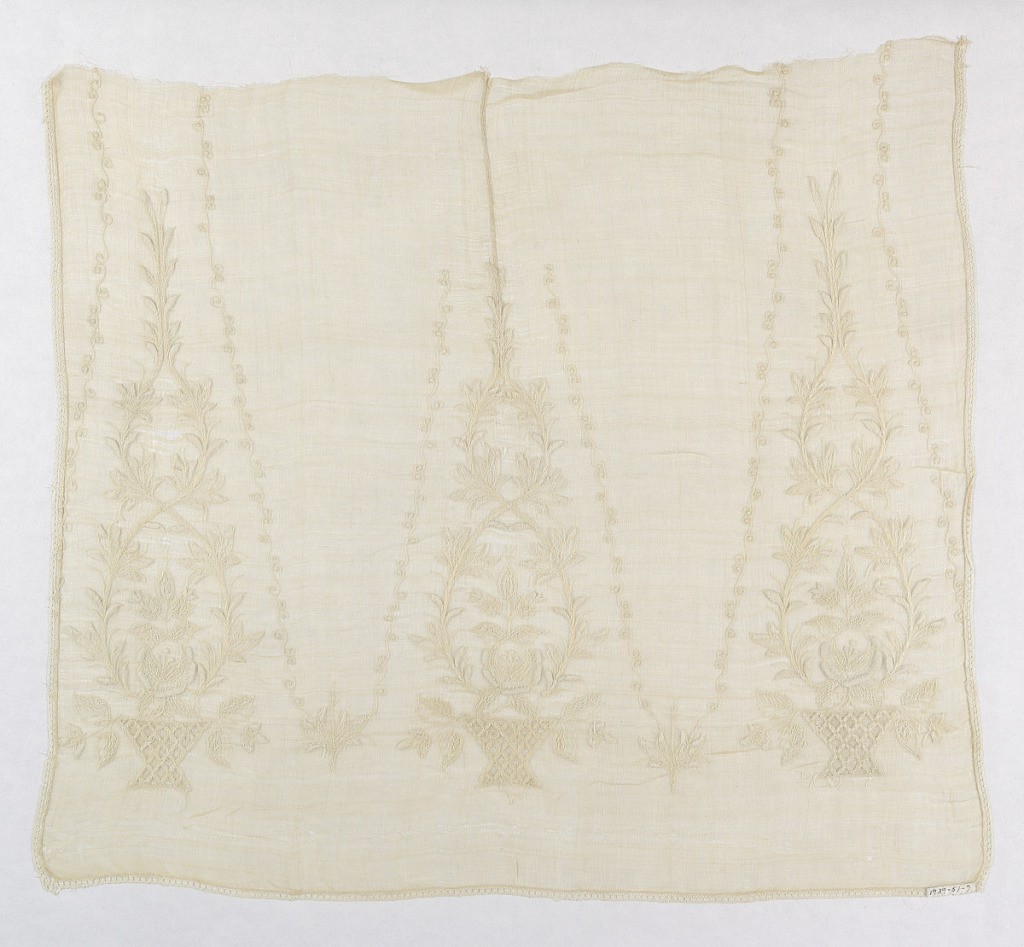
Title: Textile
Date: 19th century
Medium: cotton on piña cloth (pineapple fiber) Technique: embroidered
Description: Square piece of fabric possibly a shawl end or sleeve panel for a blouse embroidered in the design of a plant in a basket alternating with a leaf and scroll motif. Narrow bobbin lace on two sides.